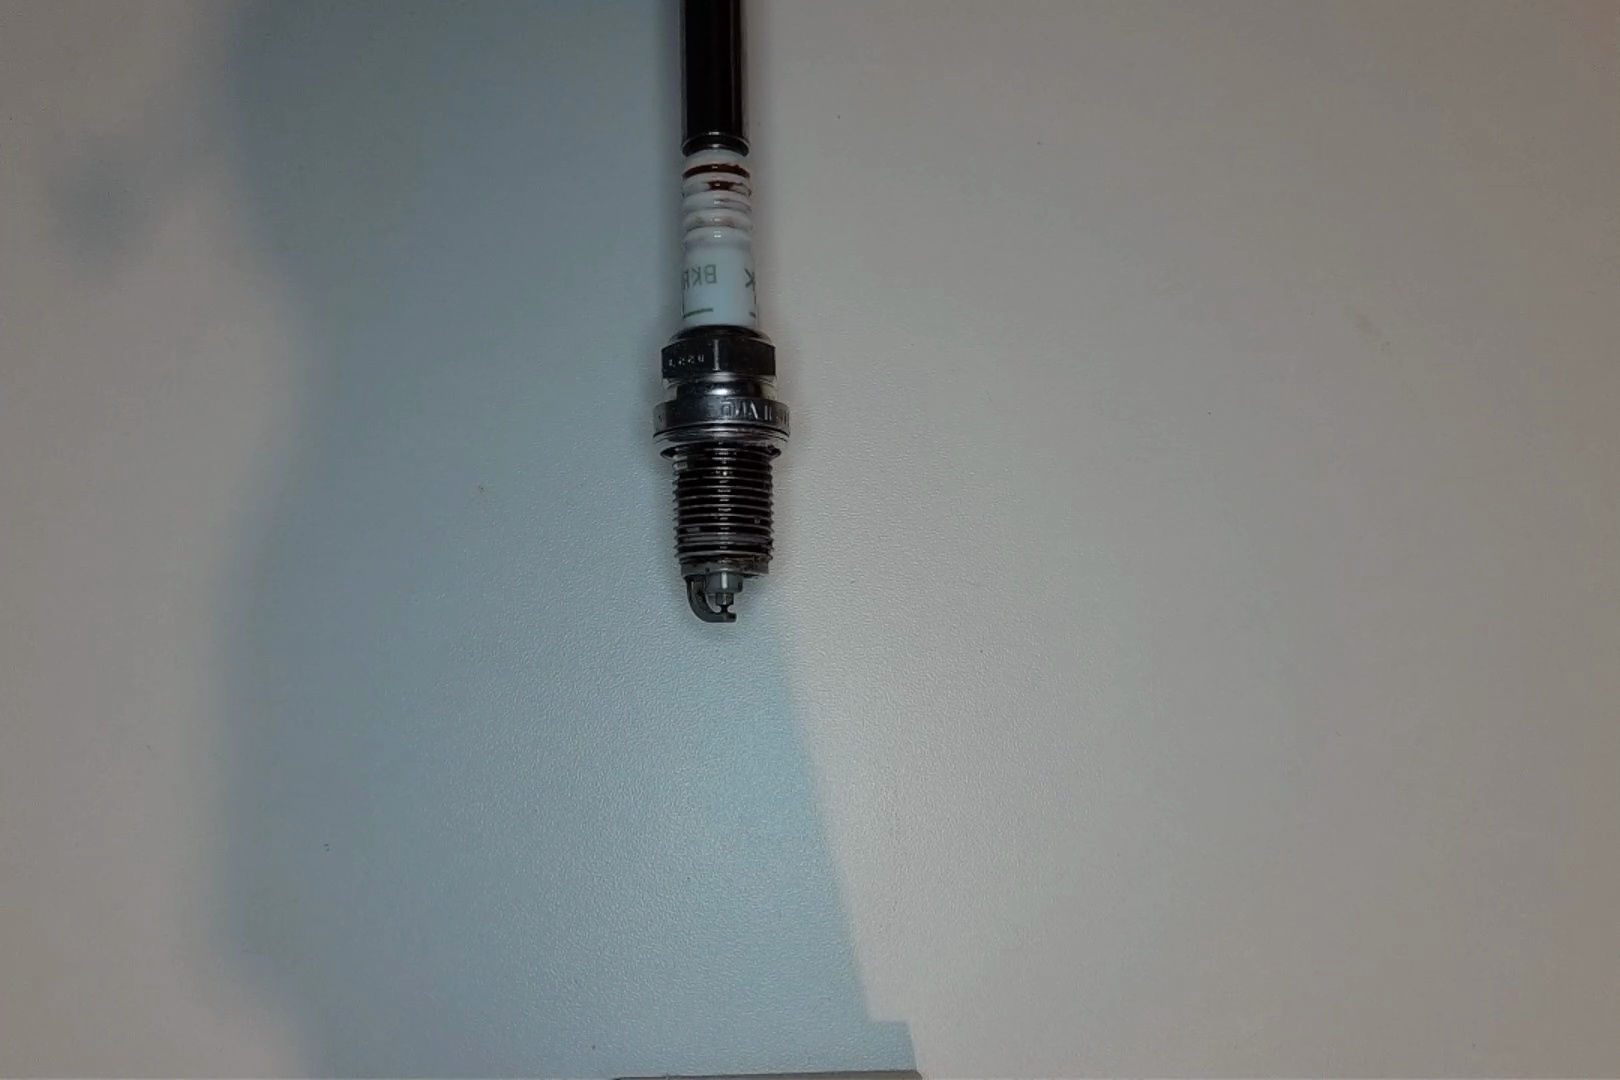
Label: anomaly